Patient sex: F
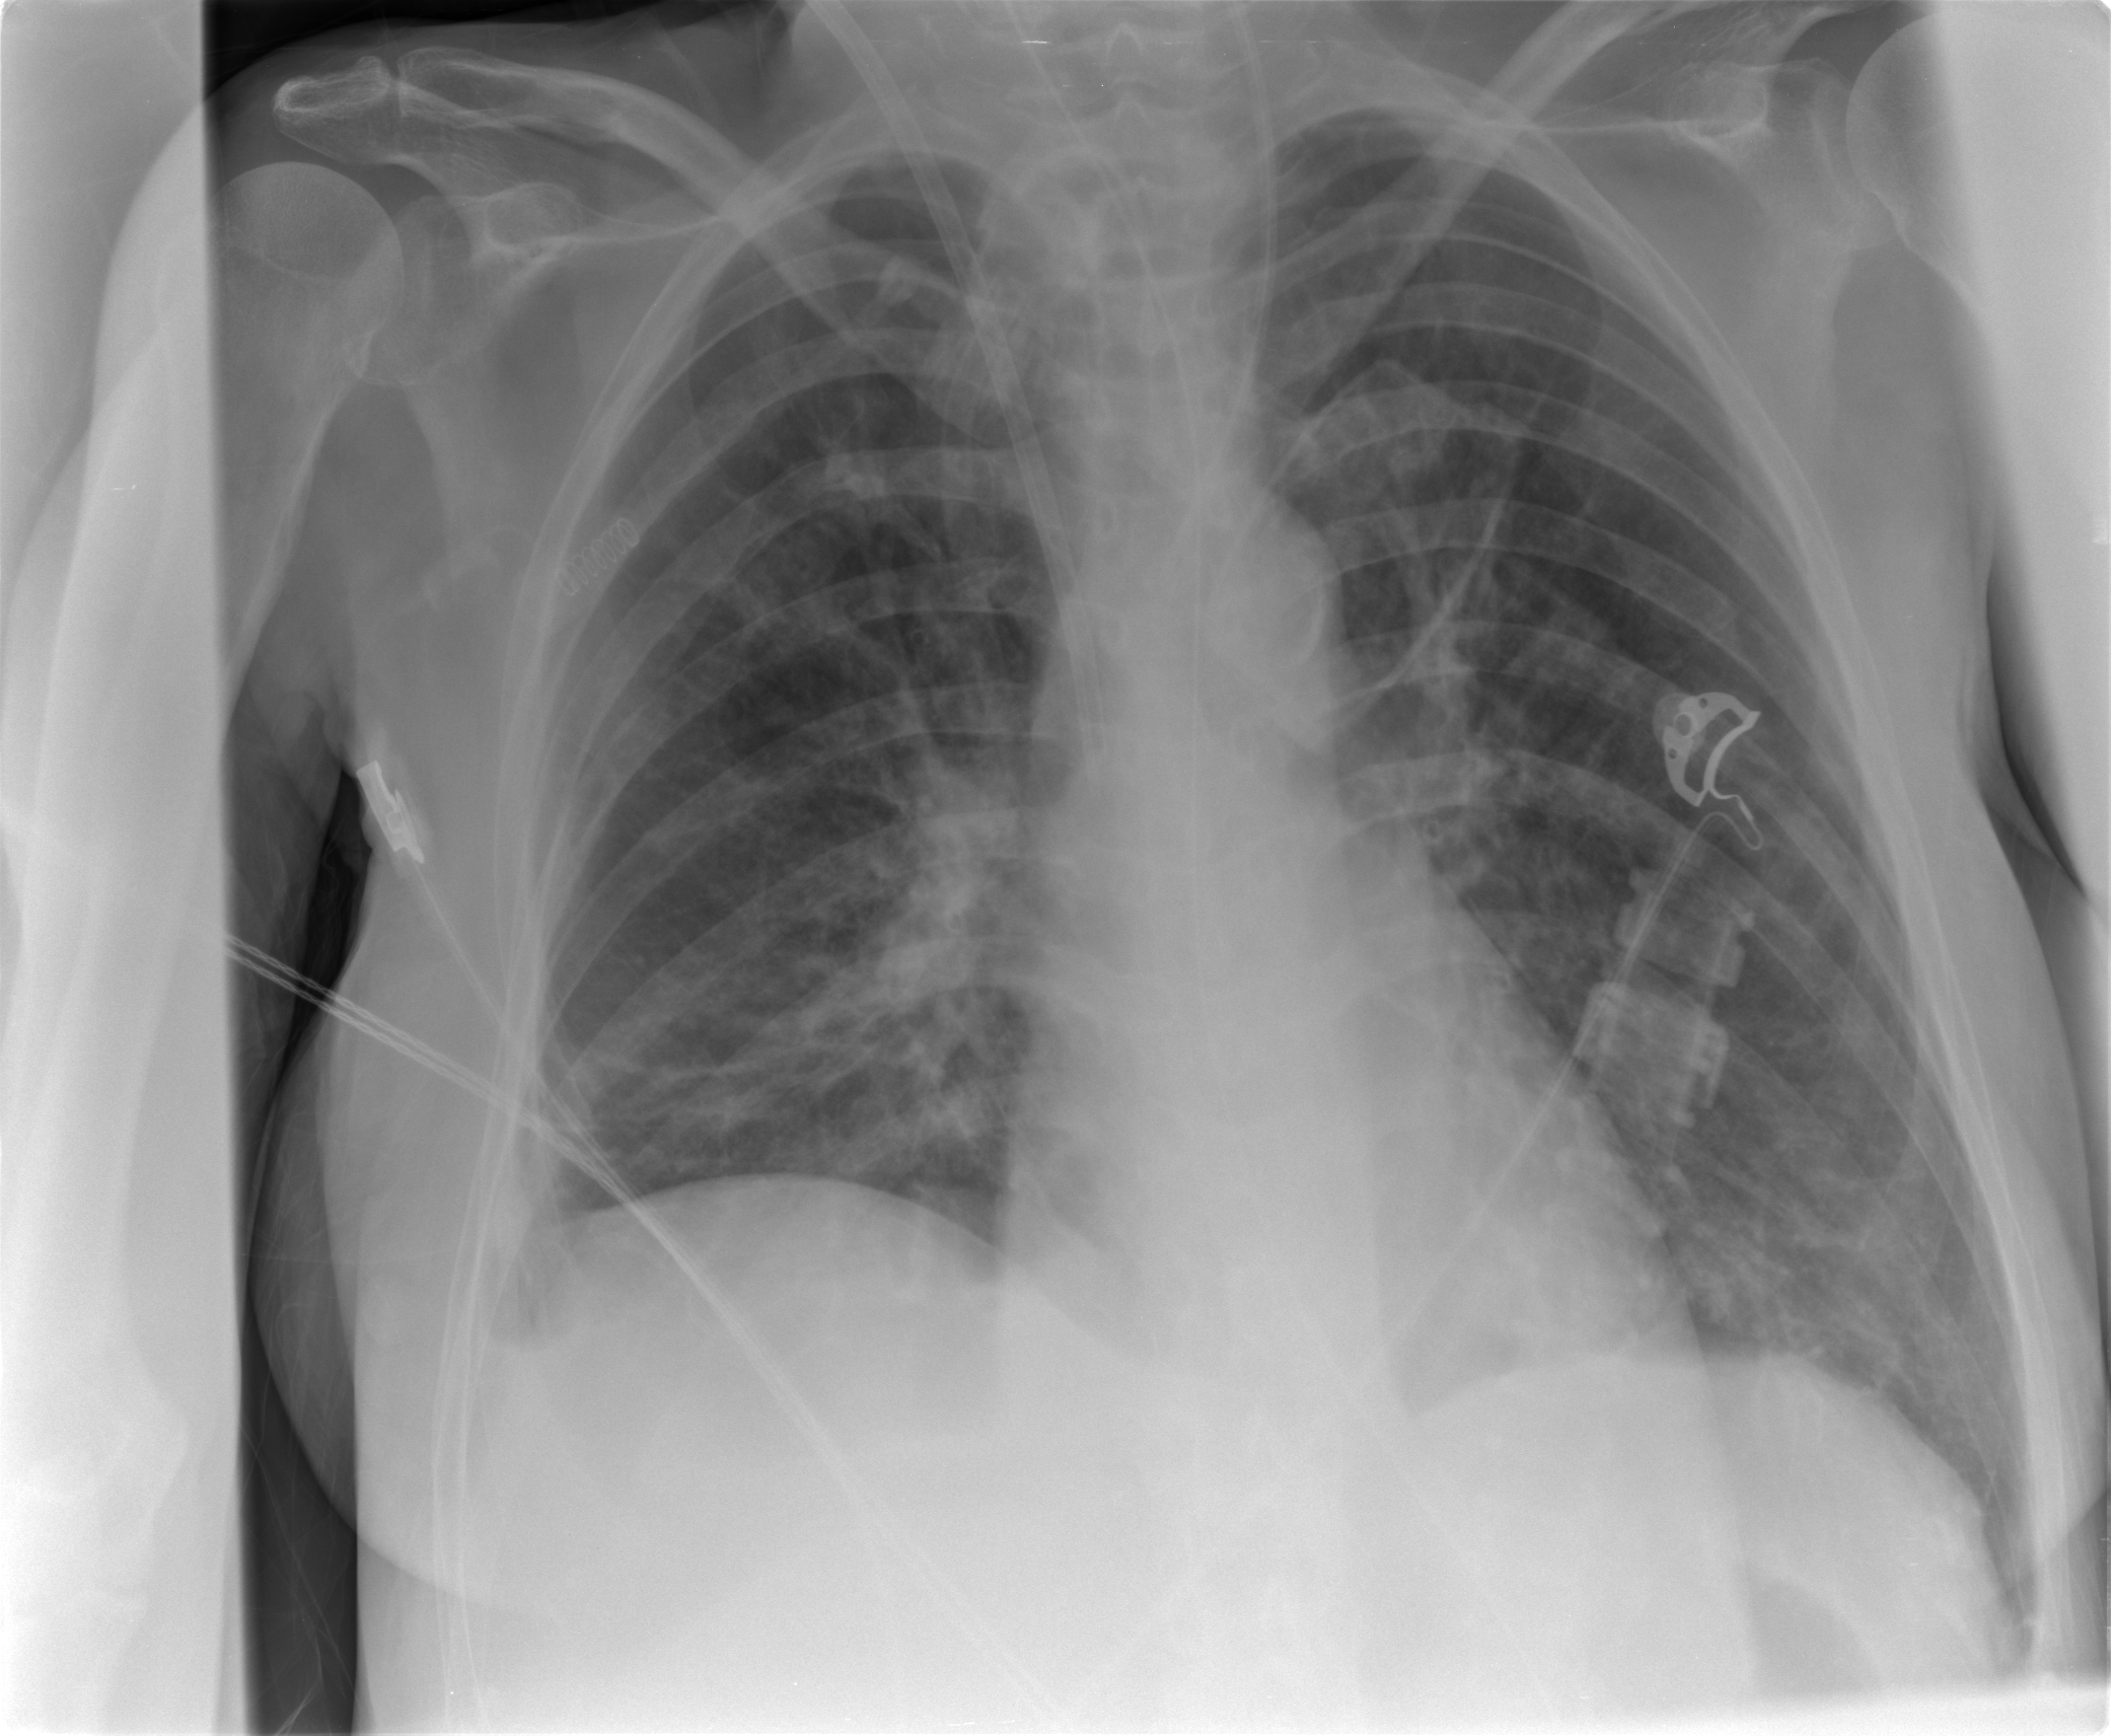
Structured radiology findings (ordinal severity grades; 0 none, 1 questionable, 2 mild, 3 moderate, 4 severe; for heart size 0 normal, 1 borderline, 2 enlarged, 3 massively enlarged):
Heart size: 0
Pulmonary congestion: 2
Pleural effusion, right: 2
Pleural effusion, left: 1
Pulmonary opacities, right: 2
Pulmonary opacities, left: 0
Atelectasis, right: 2
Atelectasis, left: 0